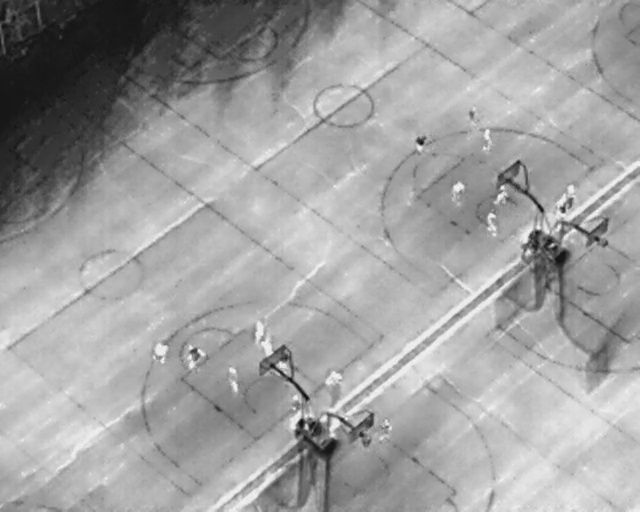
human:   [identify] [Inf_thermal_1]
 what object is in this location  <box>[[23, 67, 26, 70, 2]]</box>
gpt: <ref>1 large person at the left</ref>

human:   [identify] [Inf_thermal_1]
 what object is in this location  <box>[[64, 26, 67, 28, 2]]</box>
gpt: <ref>1 medium person at the top</ref>